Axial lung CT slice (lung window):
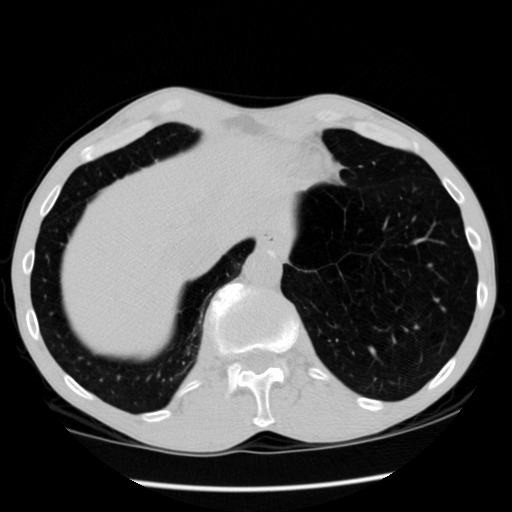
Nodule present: no